Aerial crown-view tile of a tropical tree (Barro Colorado Island, Panama), acquired 20250512:
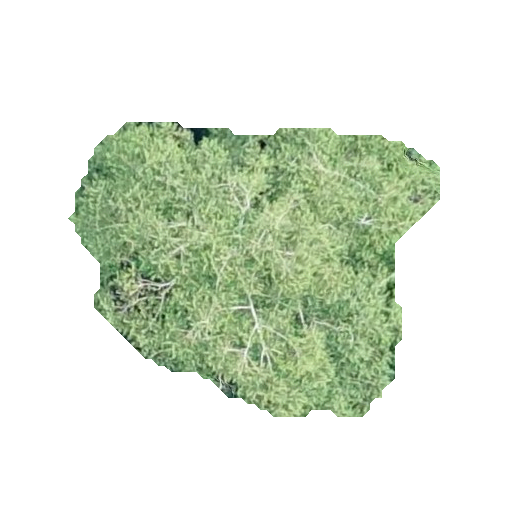
Species: Quararibea asterolepis
GBIF accepted scientific name: Quararibea asterolepis
Crown area: 117.252 m²